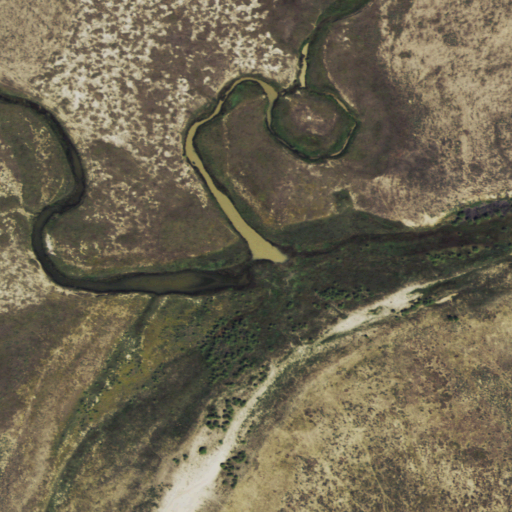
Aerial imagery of valley in Colorado named Buffalo Basin containing grassland, shrub, and herbaceous wetlands